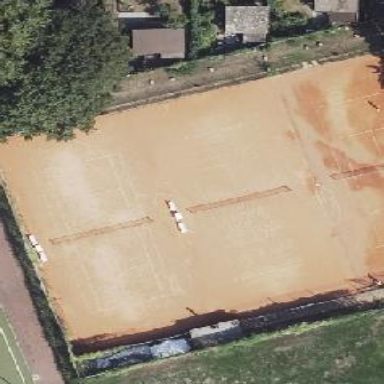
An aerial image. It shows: Tennis court on the leisure land pitch.